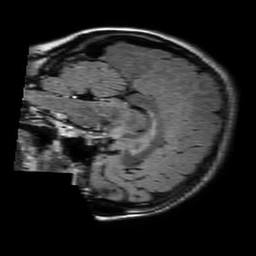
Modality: FLAIR
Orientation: sagittal
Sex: female
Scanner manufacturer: philips
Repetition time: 11 s
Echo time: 0.125 s